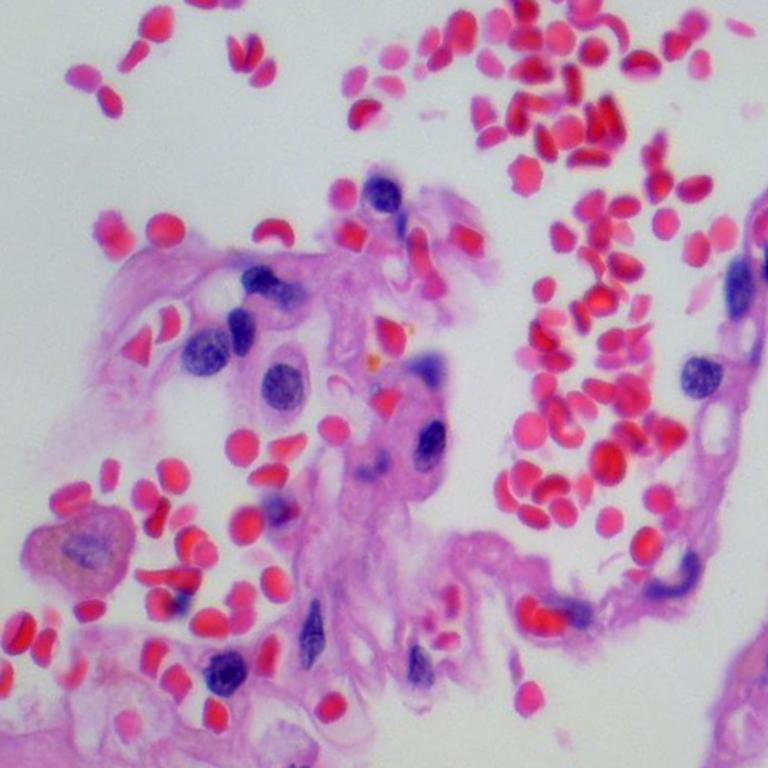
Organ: lung
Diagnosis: benign